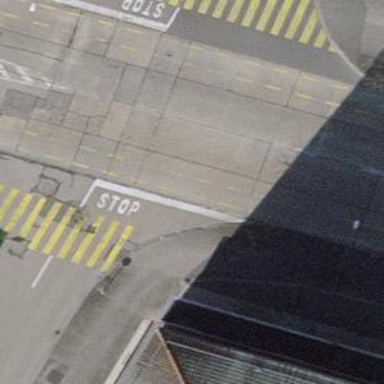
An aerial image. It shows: Asphalt sidewalk along the footway.